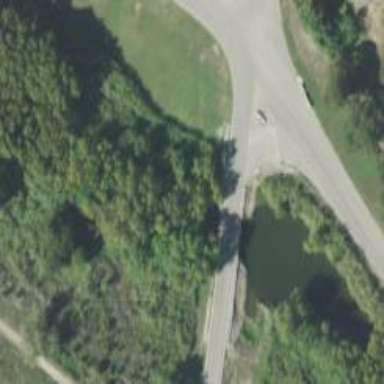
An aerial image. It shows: Unclassified road on asphalt surface with bridge.